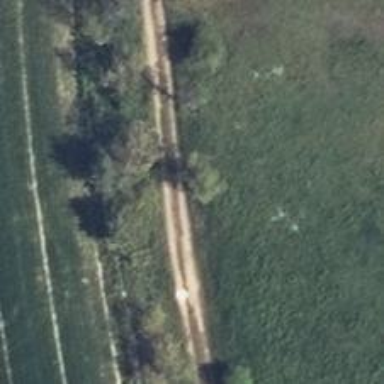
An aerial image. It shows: Row of trees in natural setting.